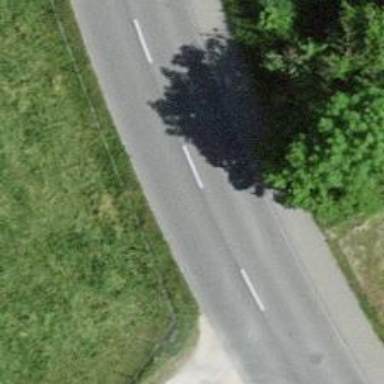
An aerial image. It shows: Tertiary road.